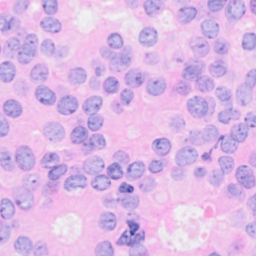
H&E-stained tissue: Breast